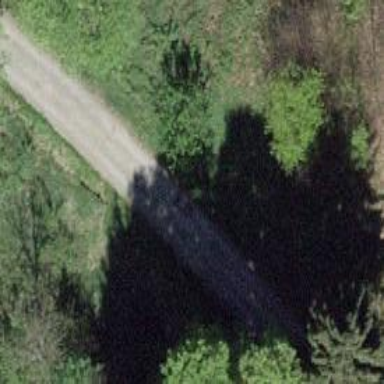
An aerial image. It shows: Compacted track with grade2 surface.